Field crop: maize
Growth stage: 2
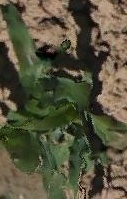
Species: maize